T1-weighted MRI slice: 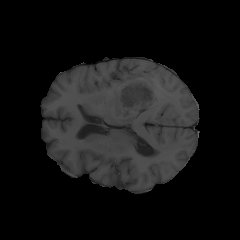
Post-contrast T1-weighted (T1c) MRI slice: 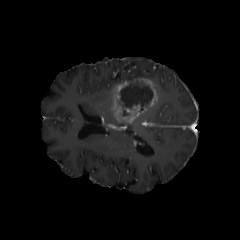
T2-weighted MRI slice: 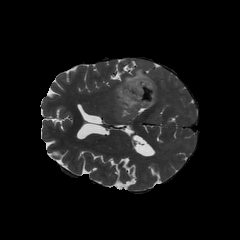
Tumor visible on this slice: yes